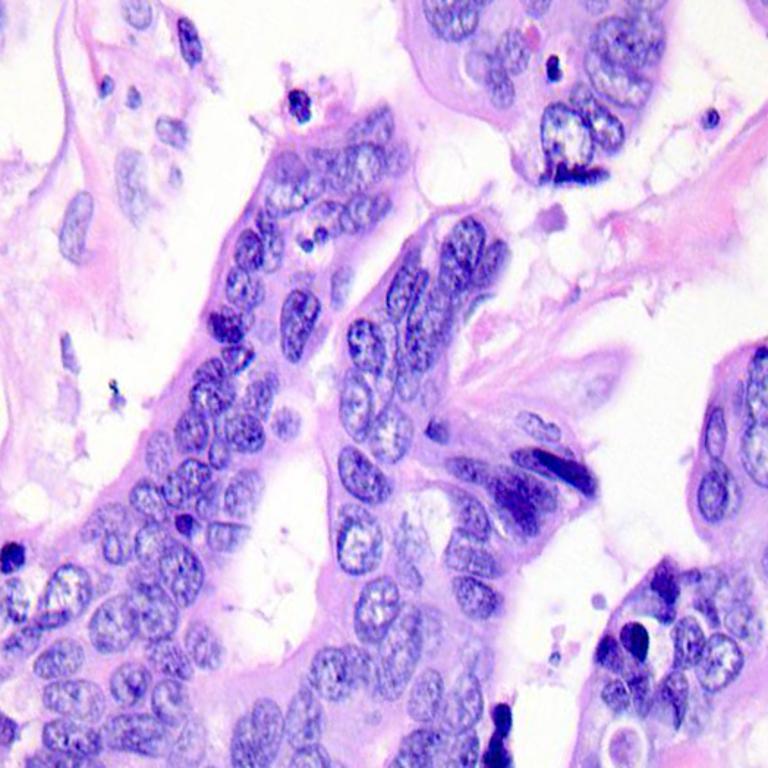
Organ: colon
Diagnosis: adenocarcinomas